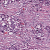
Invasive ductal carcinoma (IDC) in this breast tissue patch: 1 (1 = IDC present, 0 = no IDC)